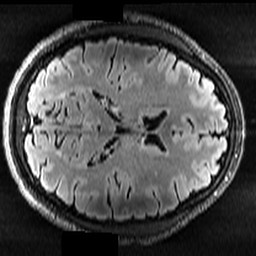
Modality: T2w
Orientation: axial
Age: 24
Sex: male
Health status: healthy
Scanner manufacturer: ge
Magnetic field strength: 3 T
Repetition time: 12 s
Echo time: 0.09548 s